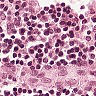
Metastatic tissue present: no